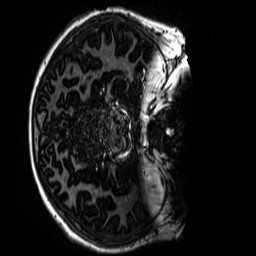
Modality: MP2RAGE
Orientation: axial
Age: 13
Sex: male
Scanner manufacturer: siemens
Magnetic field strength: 3 T
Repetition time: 4 s
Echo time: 0.00299 s